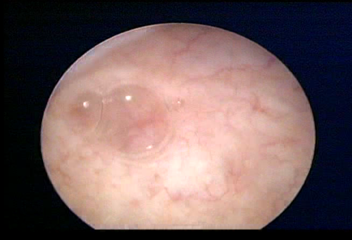
Modality: WLC
Class: Foreign bodies
Subclass: AirBubble
Bladder cancer association: No
Annotated structures: Air bubble